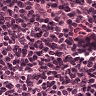
Metastatic tissue present: no